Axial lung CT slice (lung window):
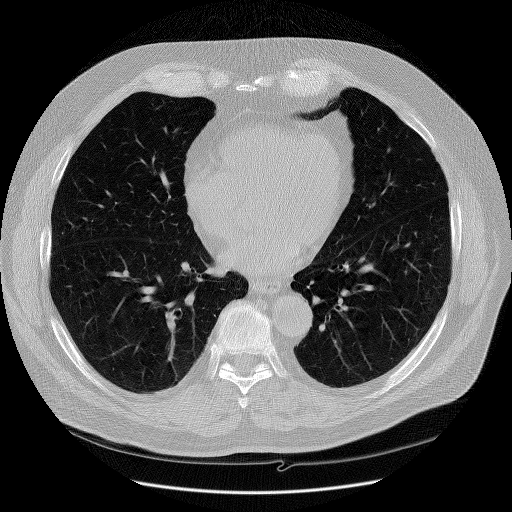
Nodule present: no